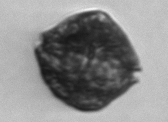
Label: Alexandrium_catenella